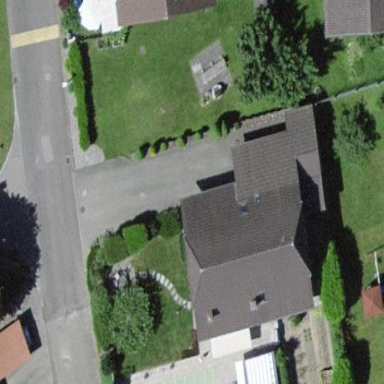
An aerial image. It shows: Residential building.